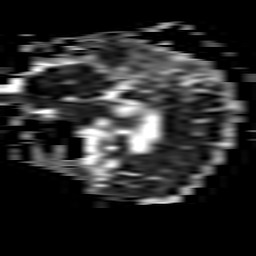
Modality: ADC
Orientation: sagittal
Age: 44
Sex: female
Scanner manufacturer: philips
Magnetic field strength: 3 T
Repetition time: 3.076 s
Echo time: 0.076 s